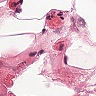
Metastatic tissue present: no